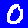
Digit: 0